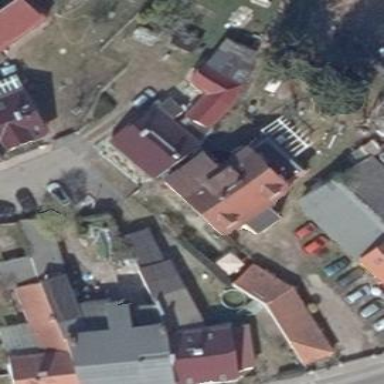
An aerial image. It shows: Gabled building.